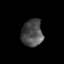
Tissue: prostate
Cell type: Fibroblasts
Senescence score: 0.7566
Nuclear area (px): 557
Mean DAPI intensity: 77.016